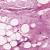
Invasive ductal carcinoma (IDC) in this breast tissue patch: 0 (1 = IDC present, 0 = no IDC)